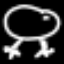
Label: frog